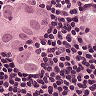
Metastatic tissue present: yes